Question: Recently someone asked me if I could put in google adsense in his website. He has a masonry style layout with two posts on each row and a sidebar.
He wanted the ad to be displayed between the first and the second row (see image below)
See image here

1 = the post in a masonry element column with dynamic width and height
2 = containing div of all post
3 = where the ad should be placed
My initial thought was to try and wrap each row. The container did not hold the absolute masonry elements however.
Secondly i tried giving the container that i had put around every other two posts to get the height from the first item but that didn't work since i then got the correct height for that container but it didn't push the second row down either with margin or padding.
Is there any other way that this could possibly be achieved? Thanks!
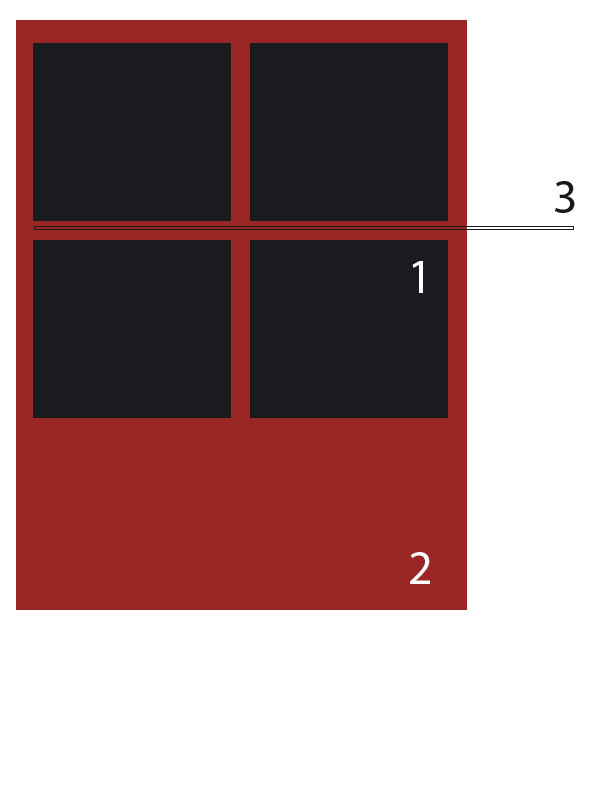
Answer: As phpdna has mentioned, go with the stamp!
'''
container.masonry({
itemSelector: ".item",
stamp: ".yourAd"
});
'''
and then apply the 'yourAd' class to your ad's div.